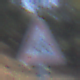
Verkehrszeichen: KinderRechts
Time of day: MorningAfternoon
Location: Outdoor (Nature)
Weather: Clear
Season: NotSpecified
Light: Natural